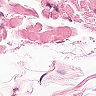
Metastatic tissue present: no